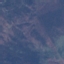
Label: HerbaceousVegetation